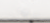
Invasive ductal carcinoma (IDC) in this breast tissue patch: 0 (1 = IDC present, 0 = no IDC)